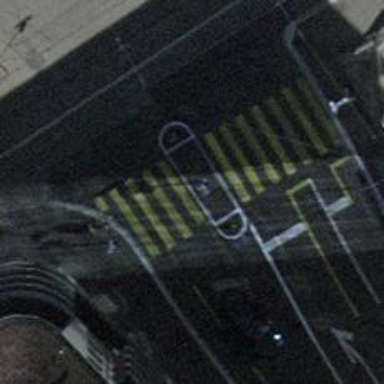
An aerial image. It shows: Kerb serving as barrier.